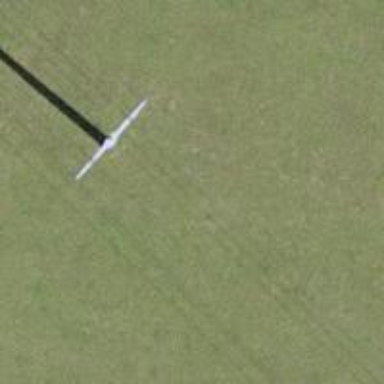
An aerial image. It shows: Concrete power pole.